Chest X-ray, AP view. Patient: 13 years old, sex M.
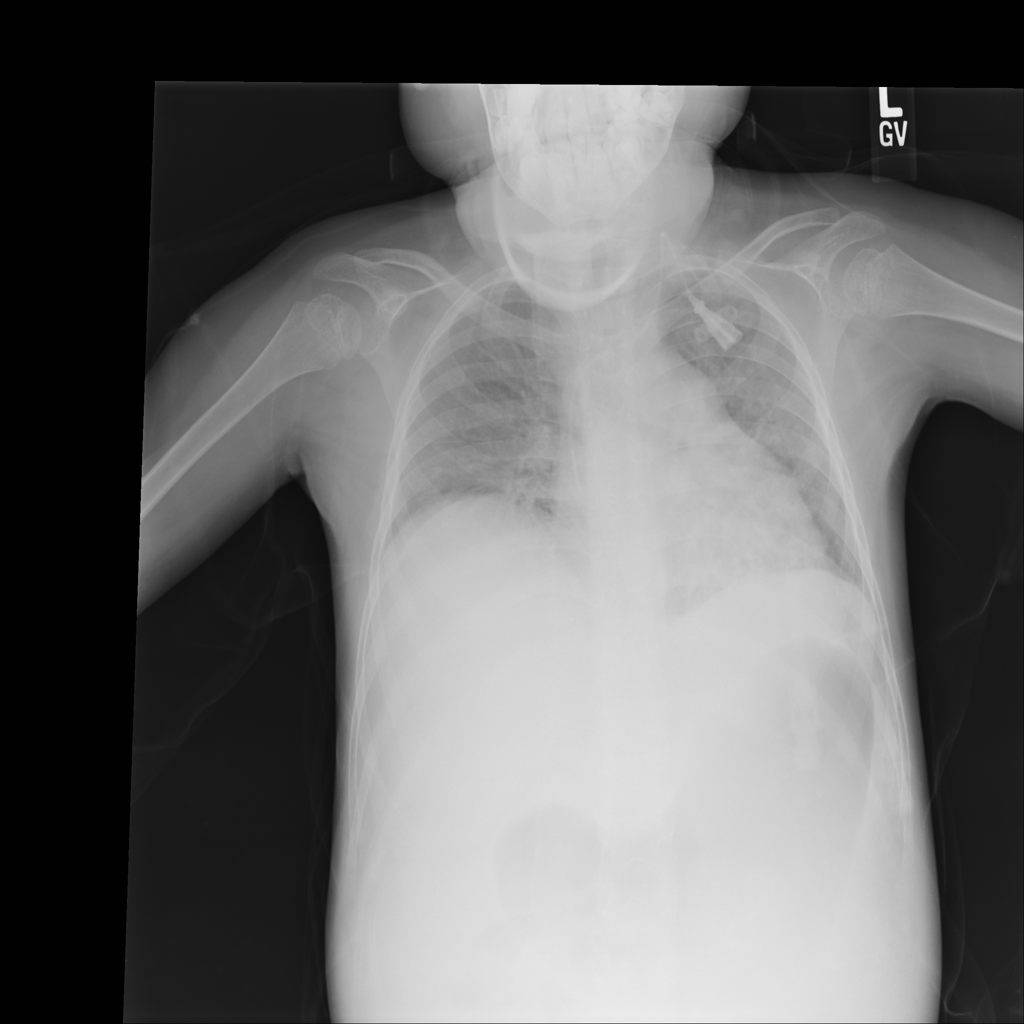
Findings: Infiltration